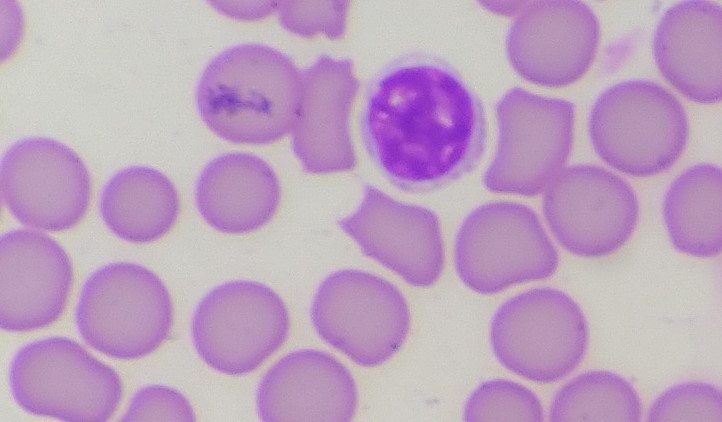
White blood cell type: Lymphocyte